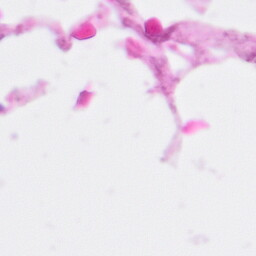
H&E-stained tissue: Pancreatic